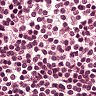
Metastatic tissue present: no